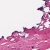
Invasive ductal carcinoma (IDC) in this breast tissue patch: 0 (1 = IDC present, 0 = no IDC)